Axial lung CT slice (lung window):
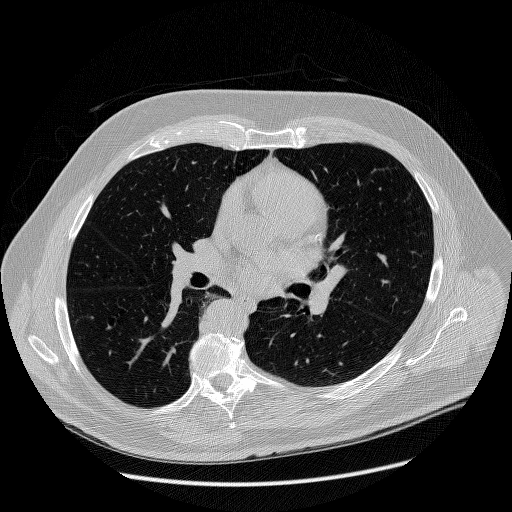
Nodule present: no